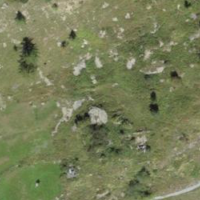
EUNIS habitat code: 23
Species observed at this site:
Marmota marmota
Rupicapra rupicapra